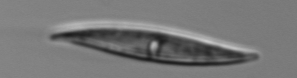
Label: Pleurosigma